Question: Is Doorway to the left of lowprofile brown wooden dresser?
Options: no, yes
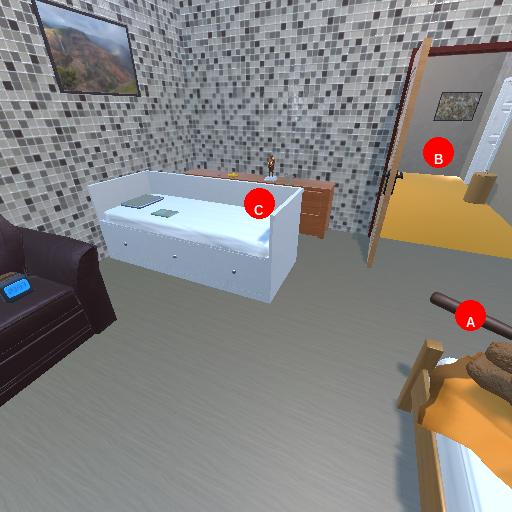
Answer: no